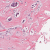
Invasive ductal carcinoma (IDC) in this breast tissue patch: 1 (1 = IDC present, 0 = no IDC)